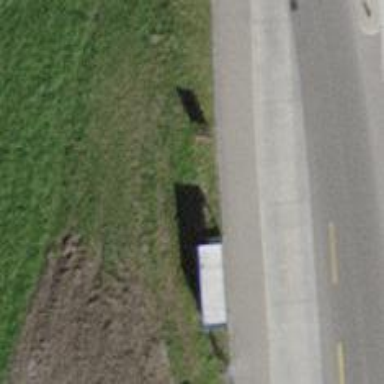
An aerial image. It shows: Asphalt sidewalk along the footway.